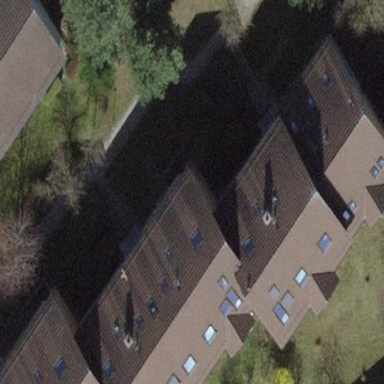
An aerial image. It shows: Building with tiled roof.